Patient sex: M
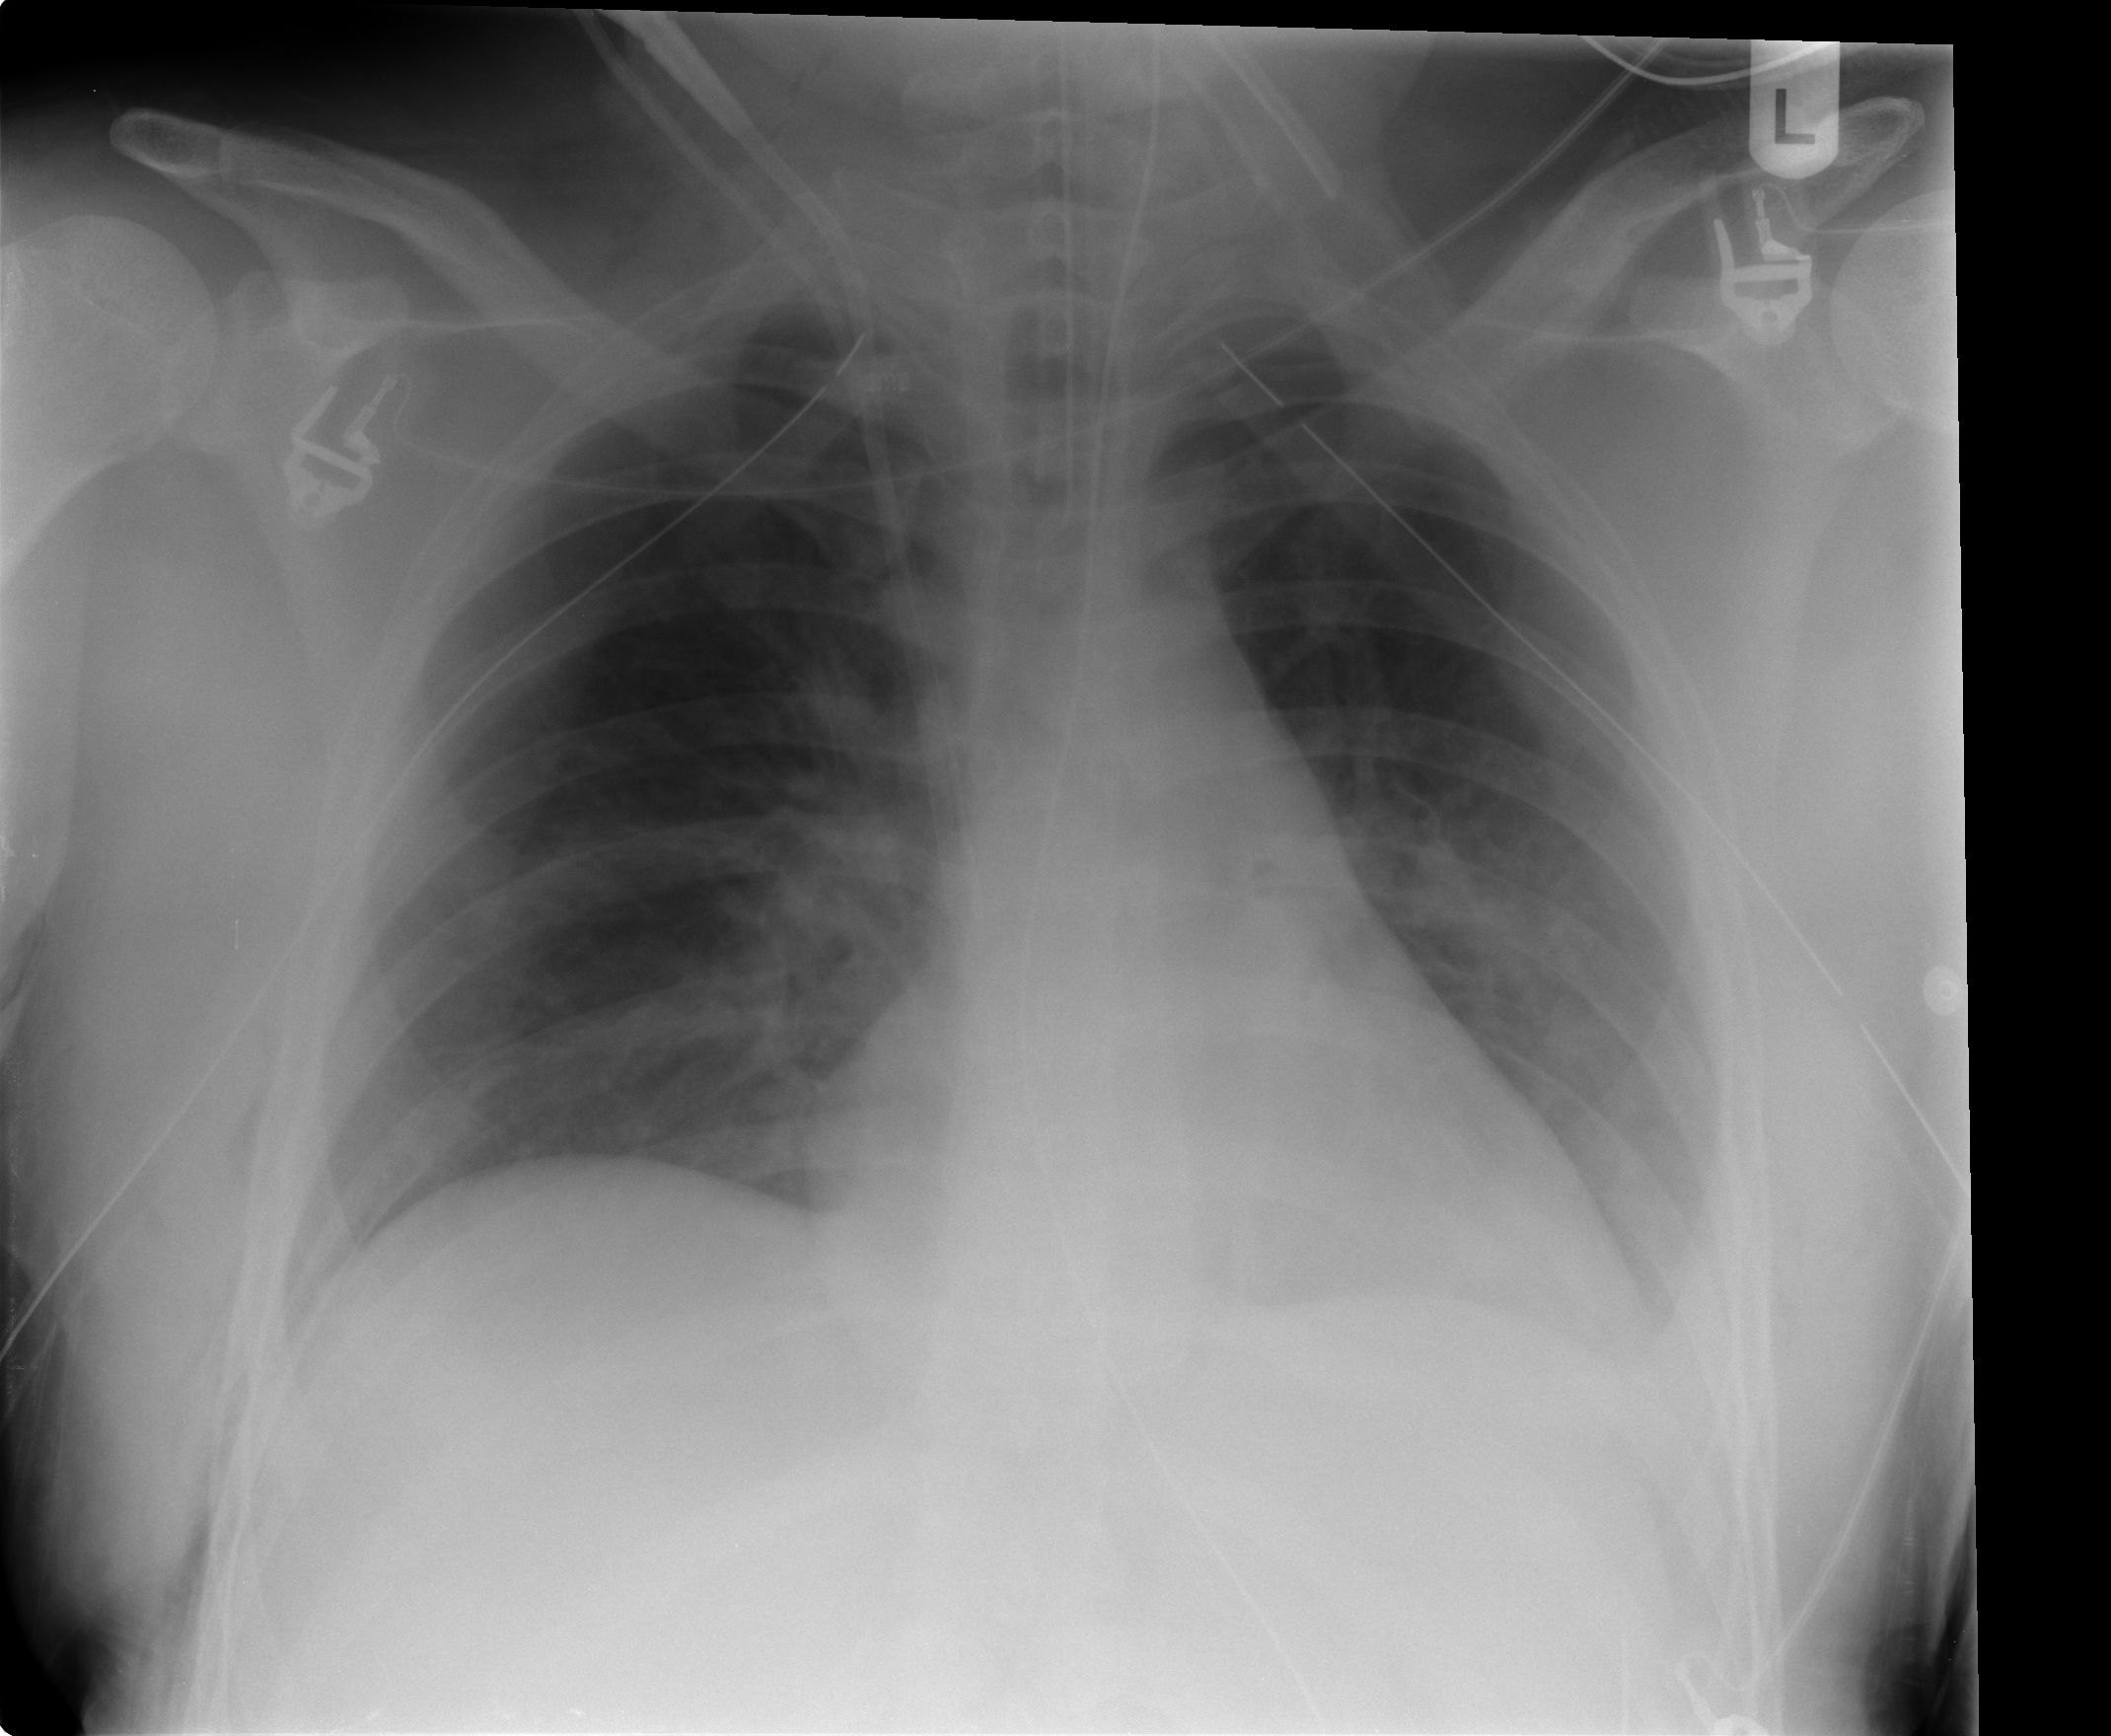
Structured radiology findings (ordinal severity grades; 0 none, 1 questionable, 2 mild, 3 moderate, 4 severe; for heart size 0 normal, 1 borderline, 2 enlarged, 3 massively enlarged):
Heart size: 0
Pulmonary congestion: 0
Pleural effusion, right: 0
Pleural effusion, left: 2
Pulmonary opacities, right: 0
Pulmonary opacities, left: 1
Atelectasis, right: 0
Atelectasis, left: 2